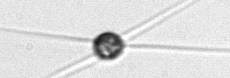
Label: Chaetoceros_danicus